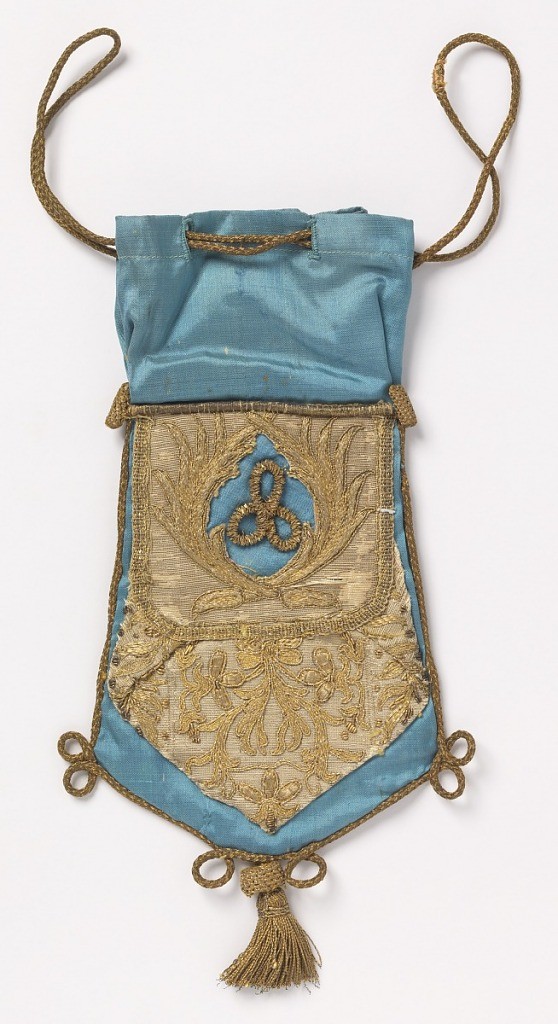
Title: Purse
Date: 19th century
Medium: silk and metallic thread embroidery on silk foundation Technique: embroidered on satin foundation
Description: Bag probably made from pieces of older textiles. Blue silk edged with silk cord and a tassel with appliquéd pieces of metallic cloth with embroidery.